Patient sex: F
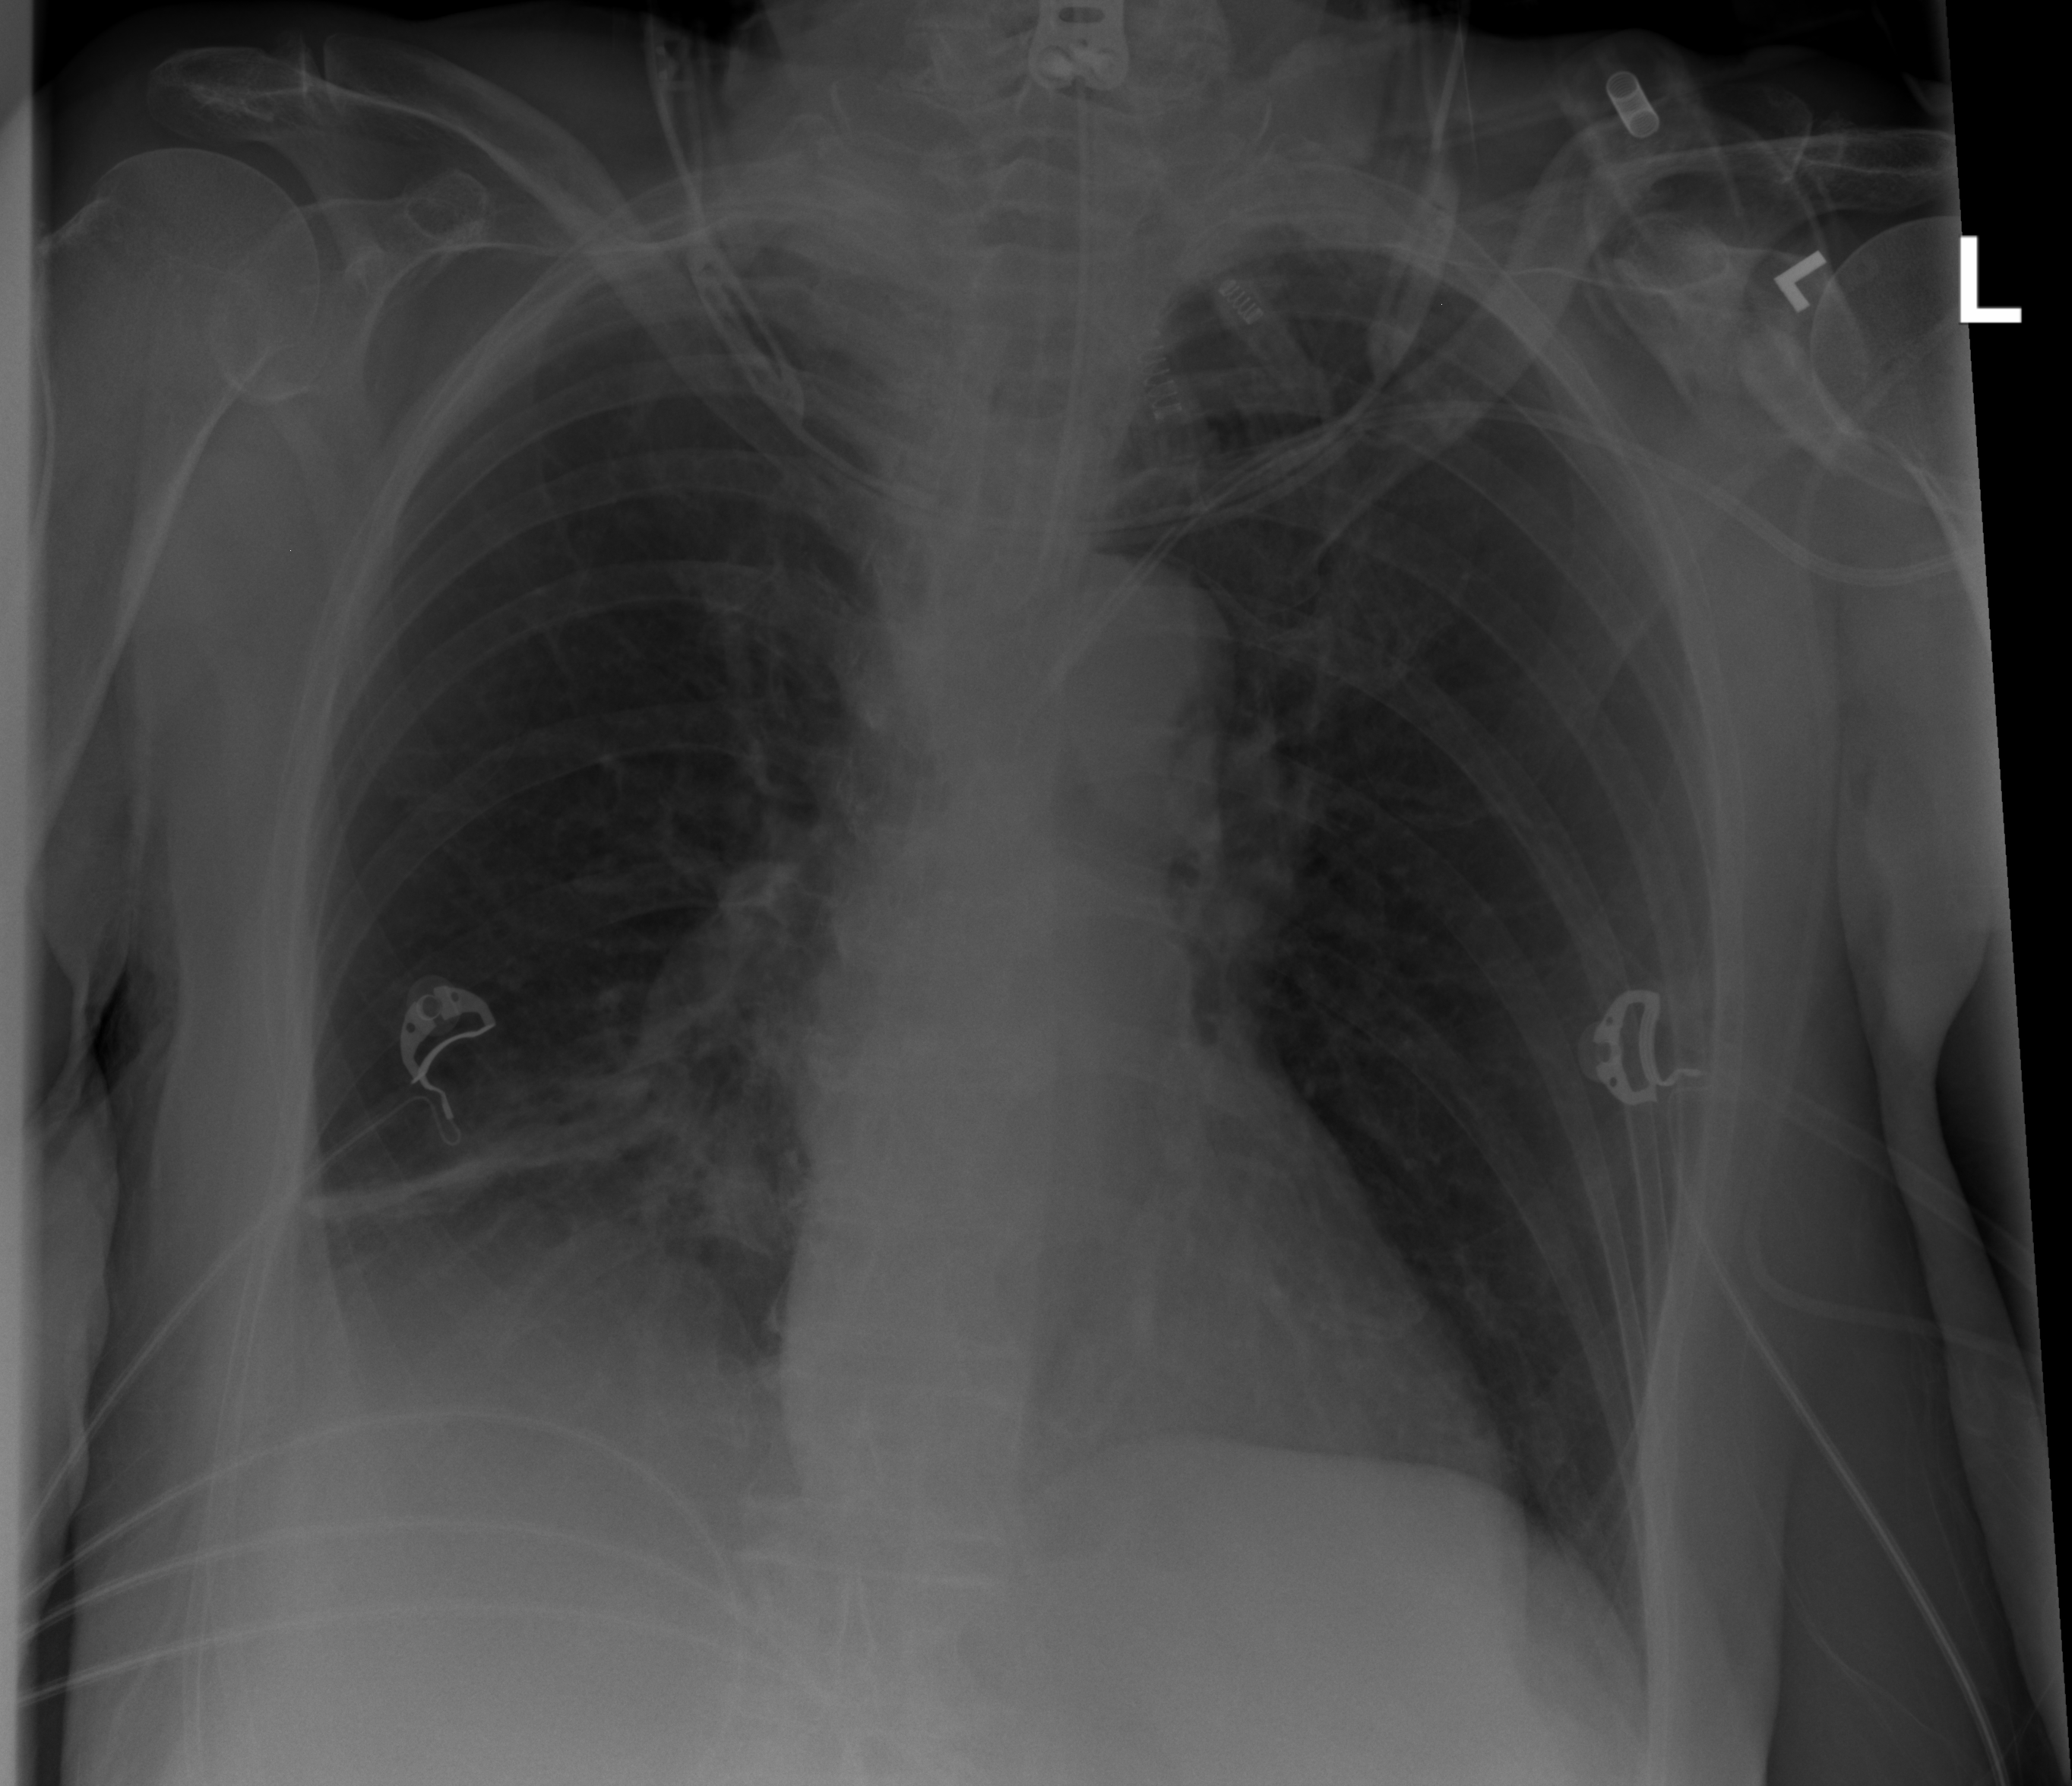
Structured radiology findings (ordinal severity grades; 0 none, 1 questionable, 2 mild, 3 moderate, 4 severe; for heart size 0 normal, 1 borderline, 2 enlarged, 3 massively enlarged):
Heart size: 0
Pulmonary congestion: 0
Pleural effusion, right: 2
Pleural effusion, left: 0
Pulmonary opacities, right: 2
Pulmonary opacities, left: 0
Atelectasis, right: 2
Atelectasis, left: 0